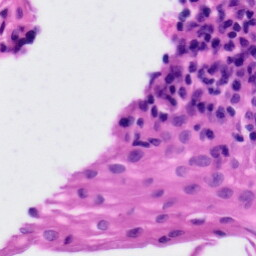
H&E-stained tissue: Tonsil